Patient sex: M
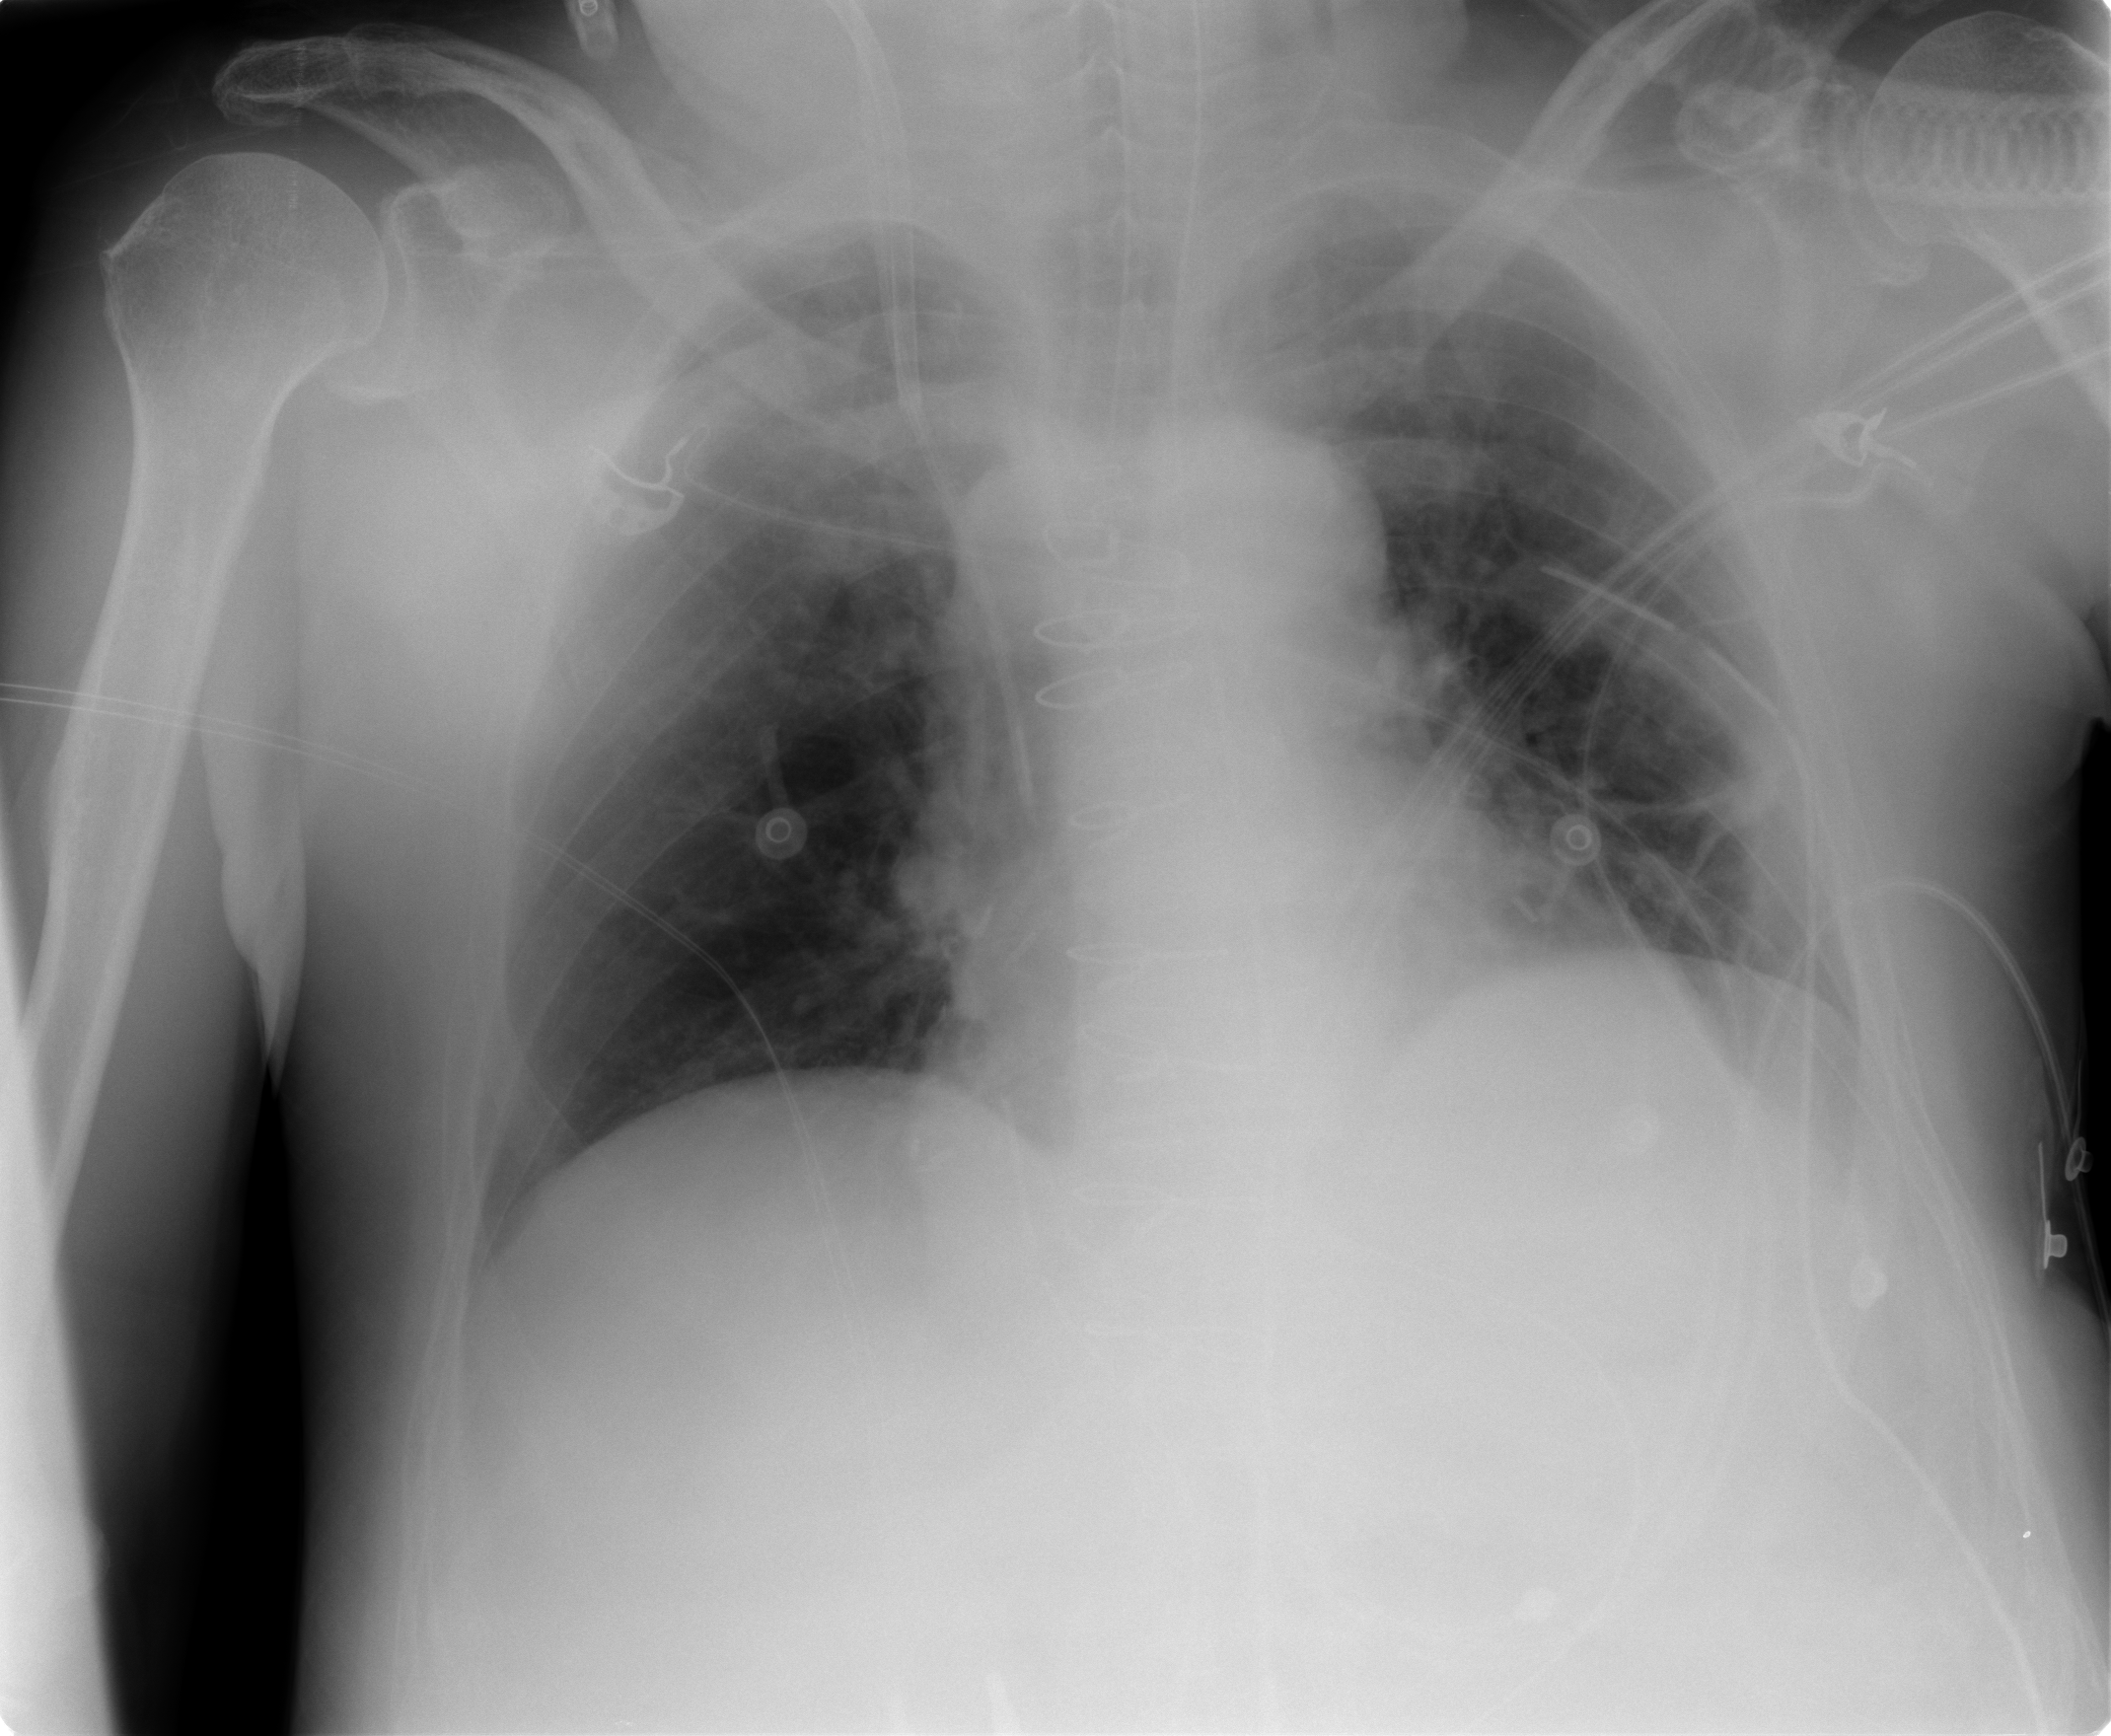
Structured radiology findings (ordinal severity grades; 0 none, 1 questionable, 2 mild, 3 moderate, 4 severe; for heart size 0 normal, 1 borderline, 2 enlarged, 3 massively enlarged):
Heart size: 1
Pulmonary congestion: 0
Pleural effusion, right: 0
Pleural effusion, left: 0
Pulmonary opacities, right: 0
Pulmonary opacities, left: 0
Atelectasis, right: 0
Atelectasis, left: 1